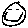
Label: smiley face